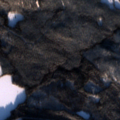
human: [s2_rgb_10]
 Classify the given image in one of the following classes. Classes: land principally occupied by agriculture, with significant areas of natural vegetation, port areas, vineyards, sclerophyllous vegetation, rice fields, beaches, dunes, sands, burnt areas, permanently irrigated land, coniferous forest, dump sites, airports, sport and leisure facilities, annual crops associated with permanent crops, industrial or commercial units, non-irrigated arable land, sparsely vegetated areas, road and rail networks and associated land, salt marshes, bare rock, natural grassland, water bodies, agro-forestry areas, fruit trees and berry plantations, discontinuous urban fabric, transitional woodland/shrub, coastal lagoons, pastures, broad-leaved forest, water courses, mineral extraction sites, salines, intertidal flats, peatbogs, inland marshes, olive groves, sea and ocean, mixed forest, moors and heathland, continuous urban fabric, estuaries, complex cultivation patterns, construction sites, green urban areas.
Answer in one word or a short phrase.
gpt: coniferous forest, mixed forest, water bodies